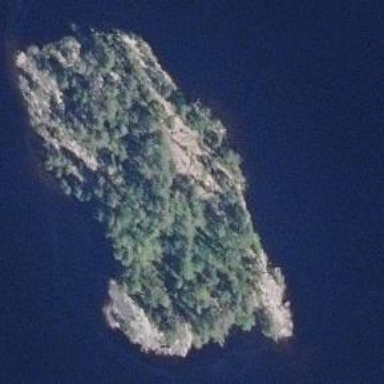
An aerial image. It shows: Islet.